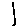
Label: moon